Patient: sex F, age 69
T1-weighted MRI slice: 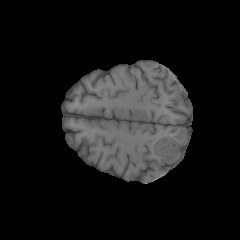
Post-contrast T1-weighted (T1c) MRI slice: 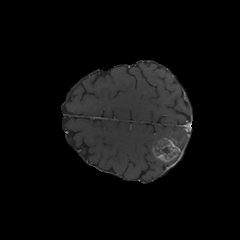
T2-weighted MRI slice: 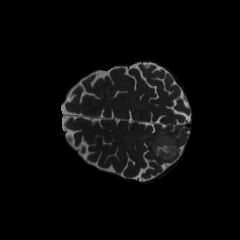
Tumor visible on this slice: yes
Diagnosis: Glioblastoma, IDH-wildtype
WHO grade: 4